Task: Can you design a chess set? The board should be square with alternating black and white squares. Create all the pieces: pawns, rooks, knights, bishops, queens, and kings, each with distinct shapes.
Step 5414:
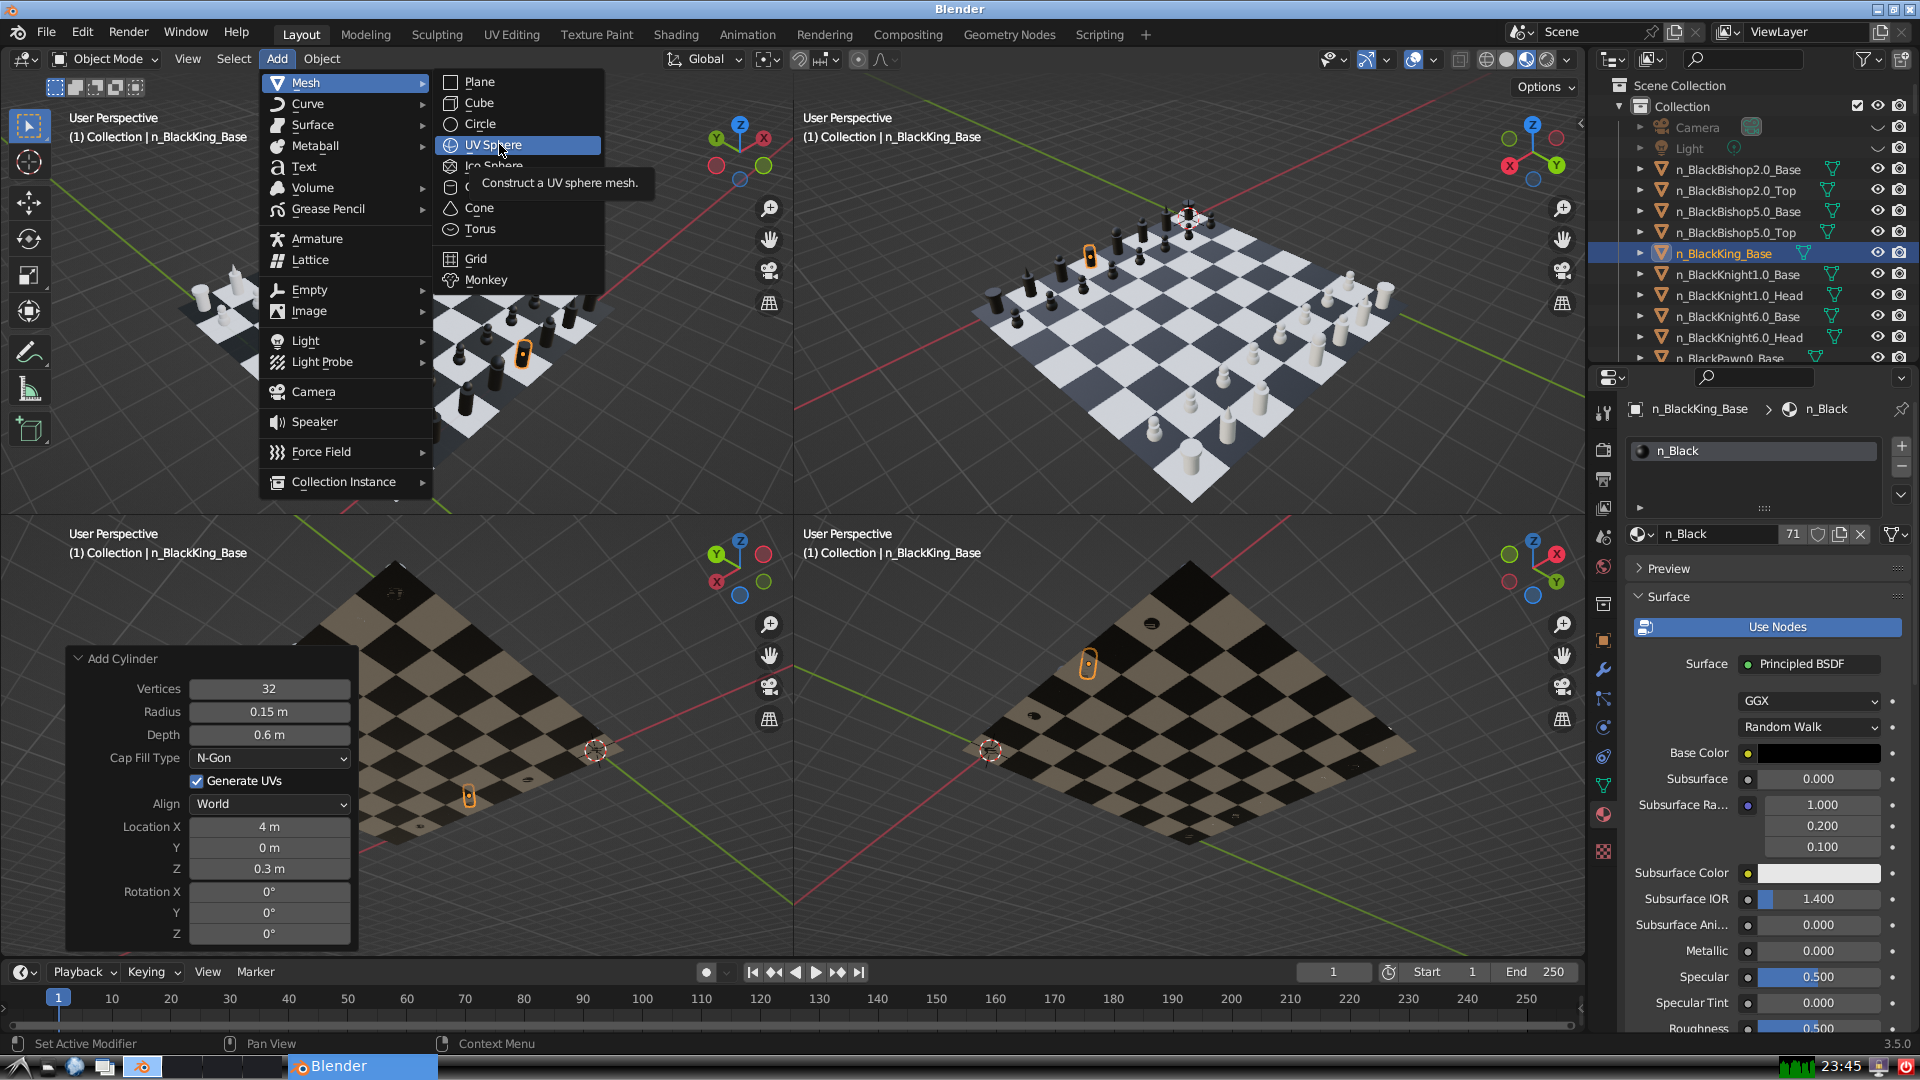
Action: click: no